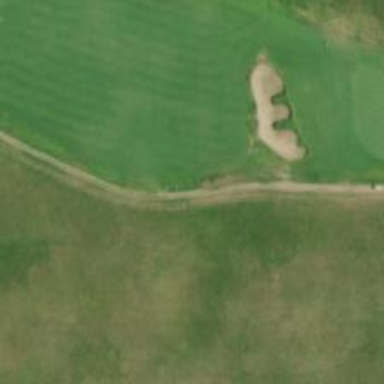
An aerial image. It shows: Footway that serves as golf path.